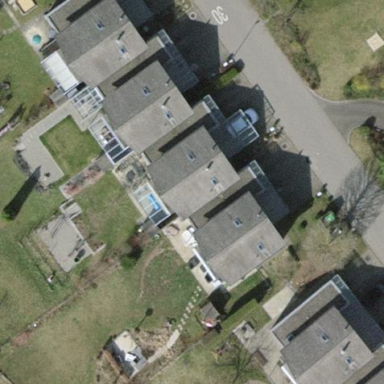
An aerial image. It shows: Terrace building.